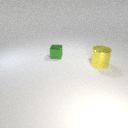
large yellow metal cylinder in front of small green metal cube